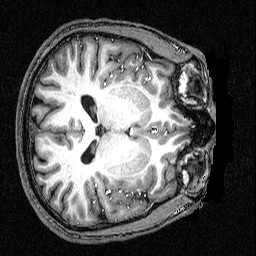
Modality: T1w
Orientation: axial
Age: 26
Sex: male
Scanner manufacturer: siemens
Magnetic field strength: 3 T
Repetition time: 2.5 s
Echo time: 0.00393 s